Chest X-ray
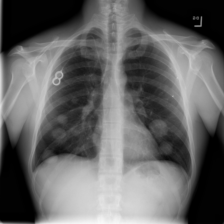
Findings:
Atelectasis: negative
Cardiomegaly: negative
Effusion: negative
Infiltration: negative
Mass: negative
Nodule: negative
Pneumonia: negative
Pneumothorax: negative
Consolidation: negative
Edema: negative
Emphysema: negative
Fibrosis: negative
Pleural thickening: negative
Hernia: negative